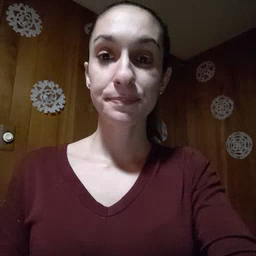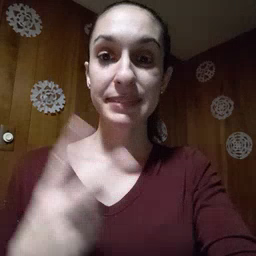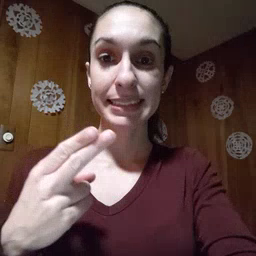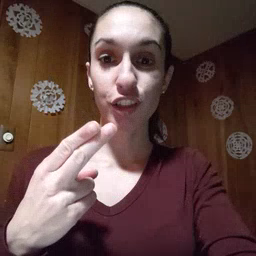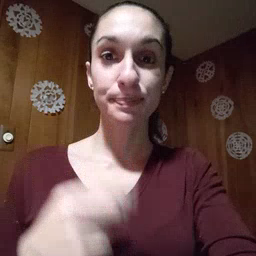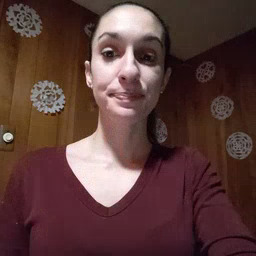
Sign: scissors